Question: I am experiencing excruciatingly slow performance of 'scipy.interpolate.griddata' when trying to interpolate "almost" regularly gridded data to map coordinates so that both map and data can be plotted with 'matplotlib.pyplot.imshow' because 'matplotlib.pyplot.pcolormesh' is taking too long and does not behave well with 'alpha' among other things.
Best show an example (input files can be downloaded <URL>:
'''
import matplotlib.pyplot as plt
import numpy as np
from scipy.interpolate import griddata
map_extent = (34.4, 36.2, 30.6, 33.4)
# data corners:
lon = np.array([[34.5, 34.83806236],
[35.74547079, 36.<PHONE>]])
lat = np.array([[30.8, 33.29936152],
[30.67890411, 33.<PHONE>]])
# load saved files
topo = np.load('topo.npy')
lons = np.load('lons.npy')
lats = np.load('lats.npy')
data = np.load('data.npy')
# get max res of data
dlon = abs(np.array(np.gradient(lons))).max()
dlat = abs(np.array(np.gradient(lats))).max()
# interpolate the data to the extent of the map
loni,lati = np.meshgrid(np.arange(map_extent[0], map_extent[1]+dlon, dlon),
np.arange(map_extent[2], map_extent[3]+dlat, dlat))
zi = griddata((lons.flatten(),lats.flatten()),
data.flatten(), (loni,lati), method='linear')
'''
Plotting:
'''
fig, (ax1,ax2) = plt.subplots(1,2)
ax1.axis(map_extent)
ax1.imshow(topo,extent=extent,cmap='Greys')
ax2.axis(map_extent)
ax2.imshow(topo,extent=extent,cmap='Greys')
ax1.imshow(zi, vmax=0.1, extent=extent, alpha=0.5, origin='lower')
ax1.plot(lon[0],lat[0], '--k', lw=3, zorder=10)
ax1.plot(lon[-1],lat[-1], '--k', lw=3, zorder=10)
ax1.plot(lon.T[0],lat.T[0], '--k', lw=3, zorder=10)
ax1.plot(lon.T[-1],lat.T[-1], '--k', lw=3, zorder=10)
ax2.pcolormesh(lons,lats,data, alpha=0.5)
ax2.plot(lon[0],lat[0], '--k', lw=3, zorder=10)
ax2.plot(lon[-1],lat[-1], '--k', lw=3, zorder=10)
ax2.plot(lon.T[0],lat.T[0], '--k', lw=3, zorder=10)
ax2.plot(lon.T[-1],lat.T[-1], '--k', lw=3, zorder=10)
'''
Result:

, this can not be done by simply rotating the data with affine transformations.
The 'griddata' call takes over 80 seconds per call with my real data and 'pcolormesh' takes even longer (over 2 minutes!). I have looked at both Jaimi's answer <URL> but I cant figure out a way to get it to work for me.
All my datasets have exactly the same 'lons', 'lats' so basically I need to map those once to the map's coordinates and apply the same transformation to the data itself. Question is how do I do that?
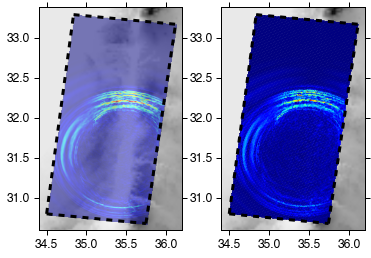
Answer: After a long time of putting up with excruciatingly slow performance of 'scipy.interpolate.griddata' I've decided to ditch 'griddata' in favor of image transformation with <URL>.
So for the above example, the one in the question above, for which you can get the input files <URL>, this is a piece of code which takes 1.1 ms as opposed to the 692 ms which takes the regridding part in the example above.
'''
import cv2
new_data = data.T[::-1]
# calculate the pixel coordinates of the
# computational domain corners in the data array
w,e,s,n = map_extent
dx = float(e-w)/new_data.shape[1]
dy = float(n-s)/new_data.shape[0]
x = (lon.ravel()-w)/dx
y = (n-lat.ravel())/dy
computational_domain_corners = np.float32(zip(x,y))
data_array_corners = np.float32([[0,new_data.shape[0]],
[0,0],
[new_data.shape[1],new_data.shape[0]],
[new_data.shape[1],0]])
# Compute the transformation matrix which places
# the corners of the data array at the corners of
# the computational domain in data array pixel coordinates
tranformation_matrix = cv2.getPerspectiveTransform(data_array_corners,
computational_domain_corners)
# Make the transformation making the final array the same shape
# as the data array, cubic interpolate the data placing NaN's
# outside the new array geometry
mapped_data = cv2.warpPerspective(new_data,tranformation_matrix,
(new_data.shape[1],new_data.shape[0]),
flags=2,
borderMode=0,
borderValue=np.nan)
'''
The only drawback I see to this solution is a slight offset in the data as illustrated by the non-overlapping contours in the attached image. regridded data contours (probably more accurate) in black and warpPerspective data contours in 'jet' colorscale.
At the moment, I live just fine with the discrepancy at the advantage of performance and I hope this solution helps others as-well.
Someone (not me...) should find a way to improve the performance of griddata :)
Enjoy!
<URL>